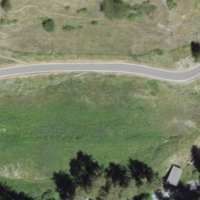
EUNIS habitat code: 26
Species observed at this site:
Satyrus ferula
Nucifraga caryocatactes
Petasites albus